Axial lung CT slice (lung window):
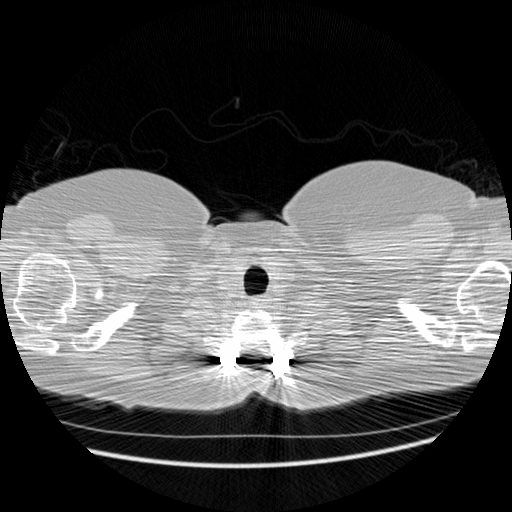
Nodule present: no